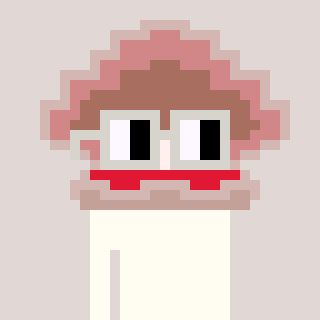
a pixel art character with square light gray glasses, a oyster-shaped head and a red-colored body on a warm background